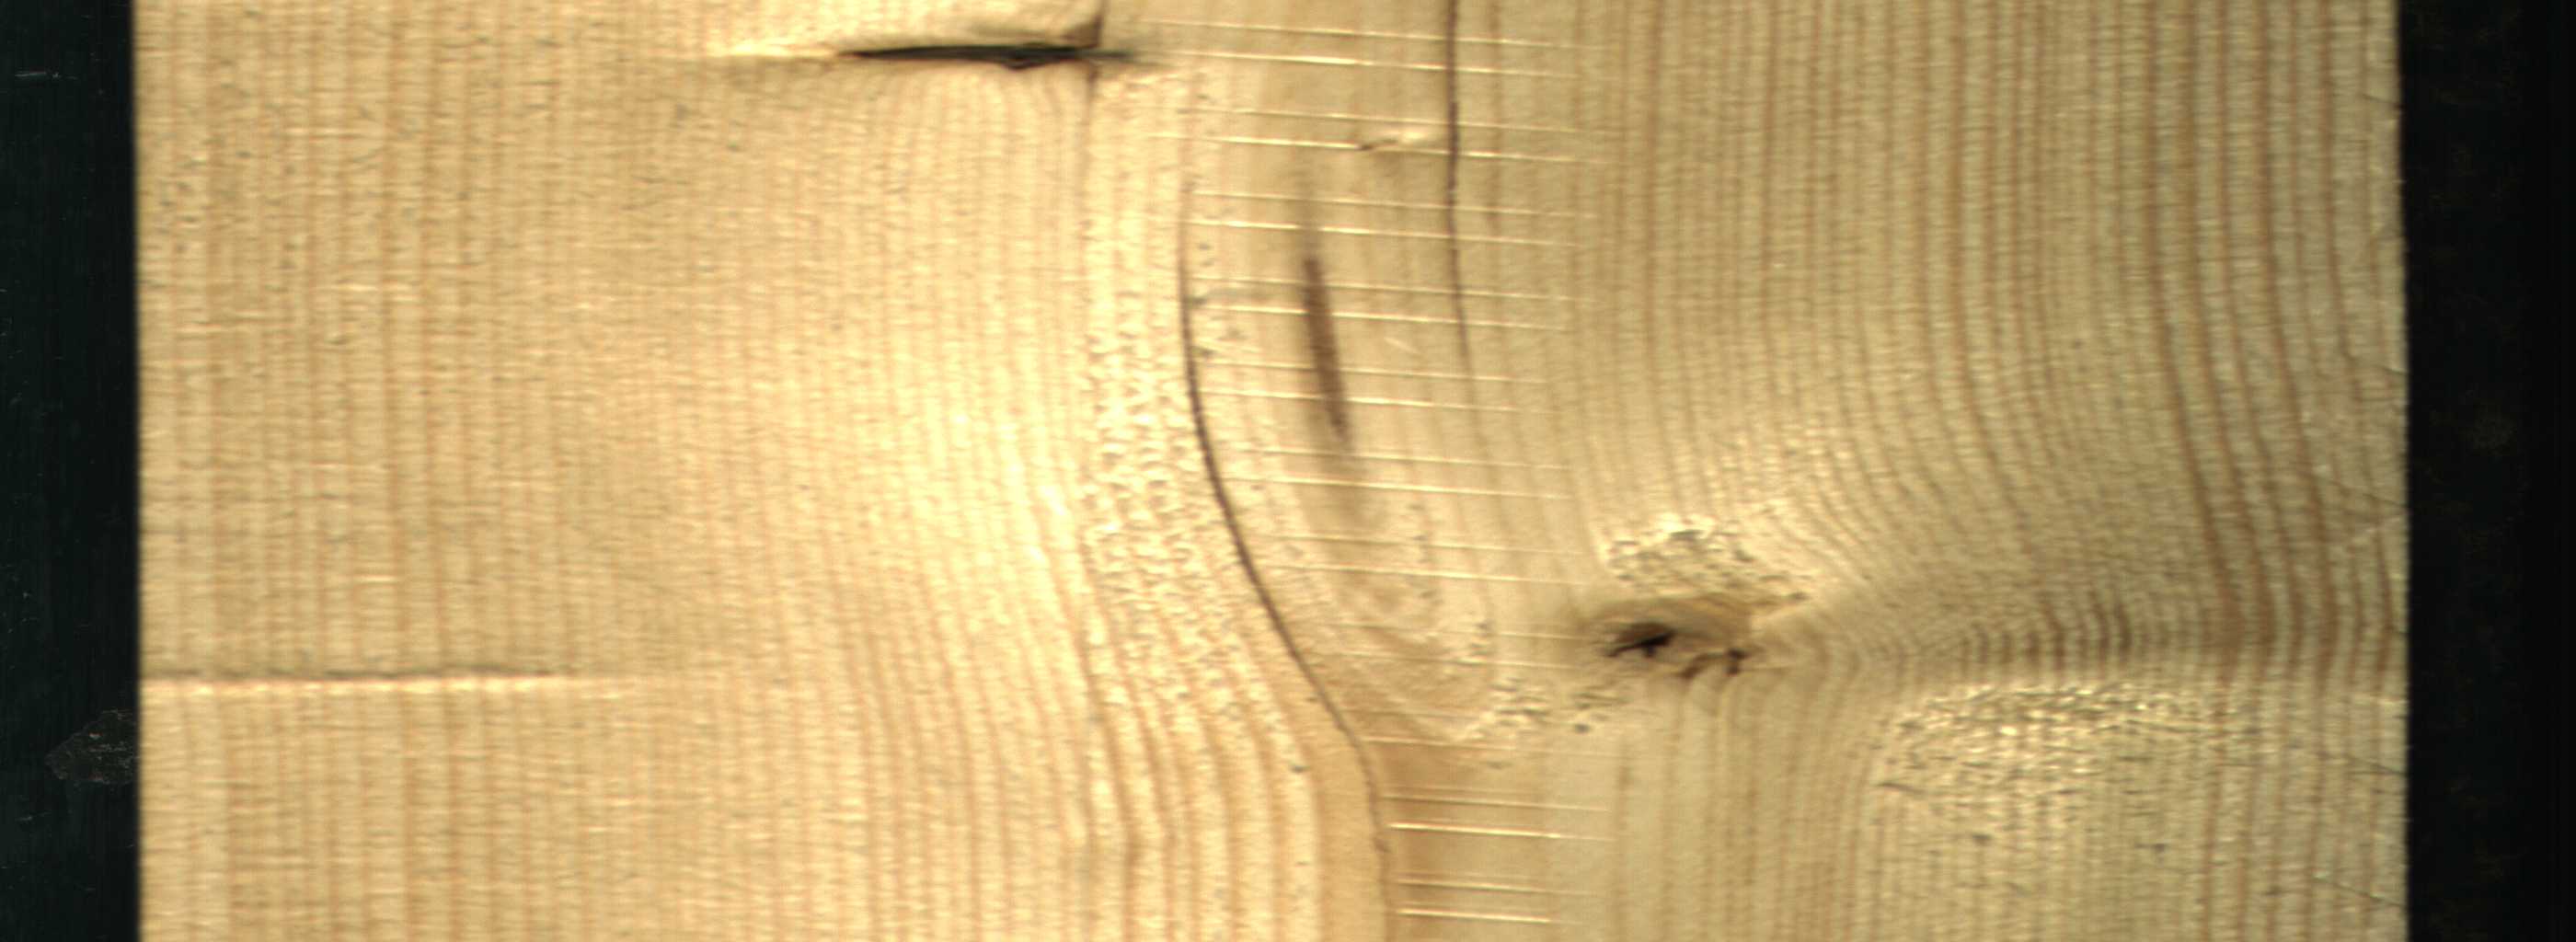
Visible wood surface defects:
Quartzity
Crack
Crack
Dead_Knot
Dead_Knot